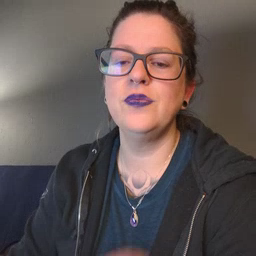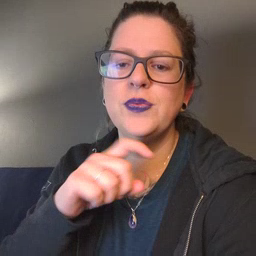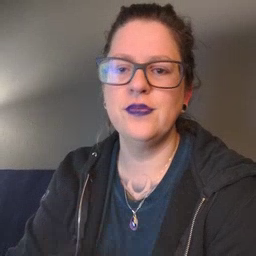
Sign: garbage